Question: I have created a 'Table' Dynamically in Asp.net
However all those controls that are already present are moved to the top what I want is to place them at the bottom of my dynamically created 'Table'.

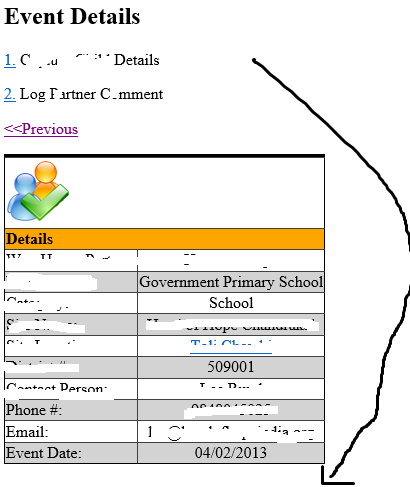
Answer: Add a div at the top and create your table in that.